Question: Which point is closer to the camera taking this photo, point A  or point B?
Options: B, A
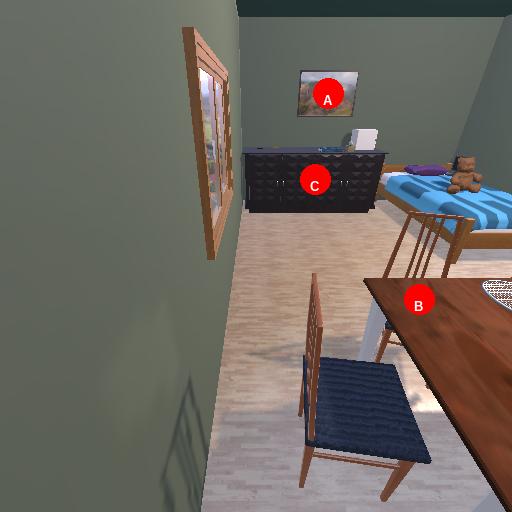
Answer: B